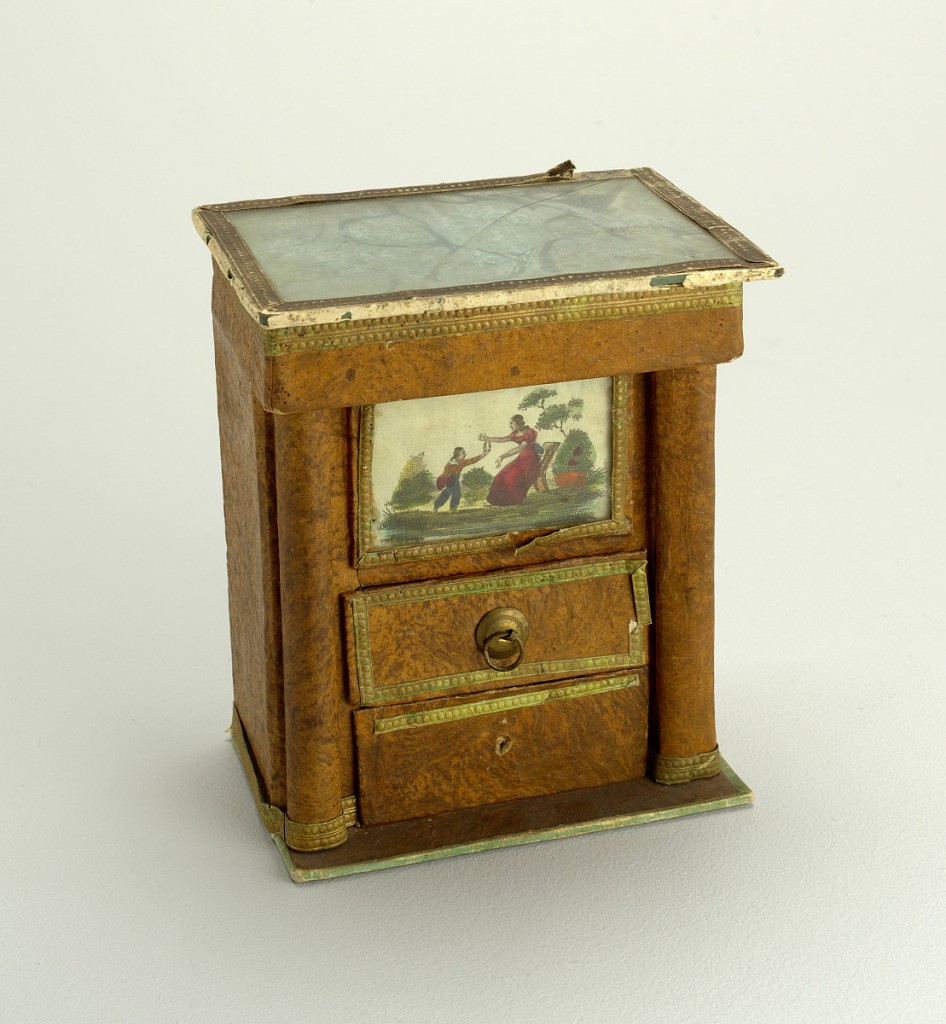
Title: secretary
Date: ca. 1820
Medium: paper, glass
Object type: Miniature
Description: Paper jewelry boxes with transfer printed front panel.